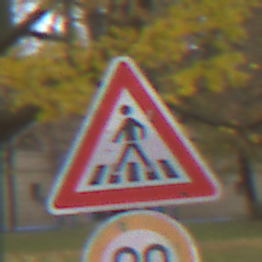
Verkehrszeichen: FussgaengerueberwegRechts
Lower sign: Geschwindigkeit90
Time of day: MorningAfternoon
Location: Outdoor (Nature)
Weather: Overcast
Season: Autumn
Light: Natural